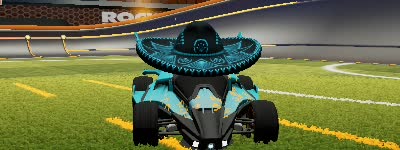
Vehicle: aftershock